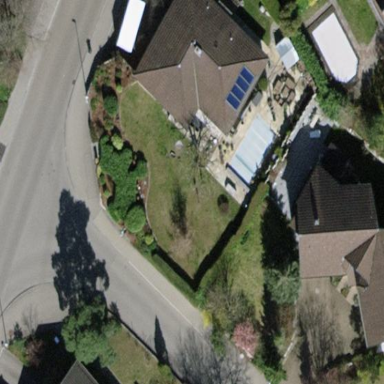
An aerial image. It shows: Detached building with hipped roof shape.